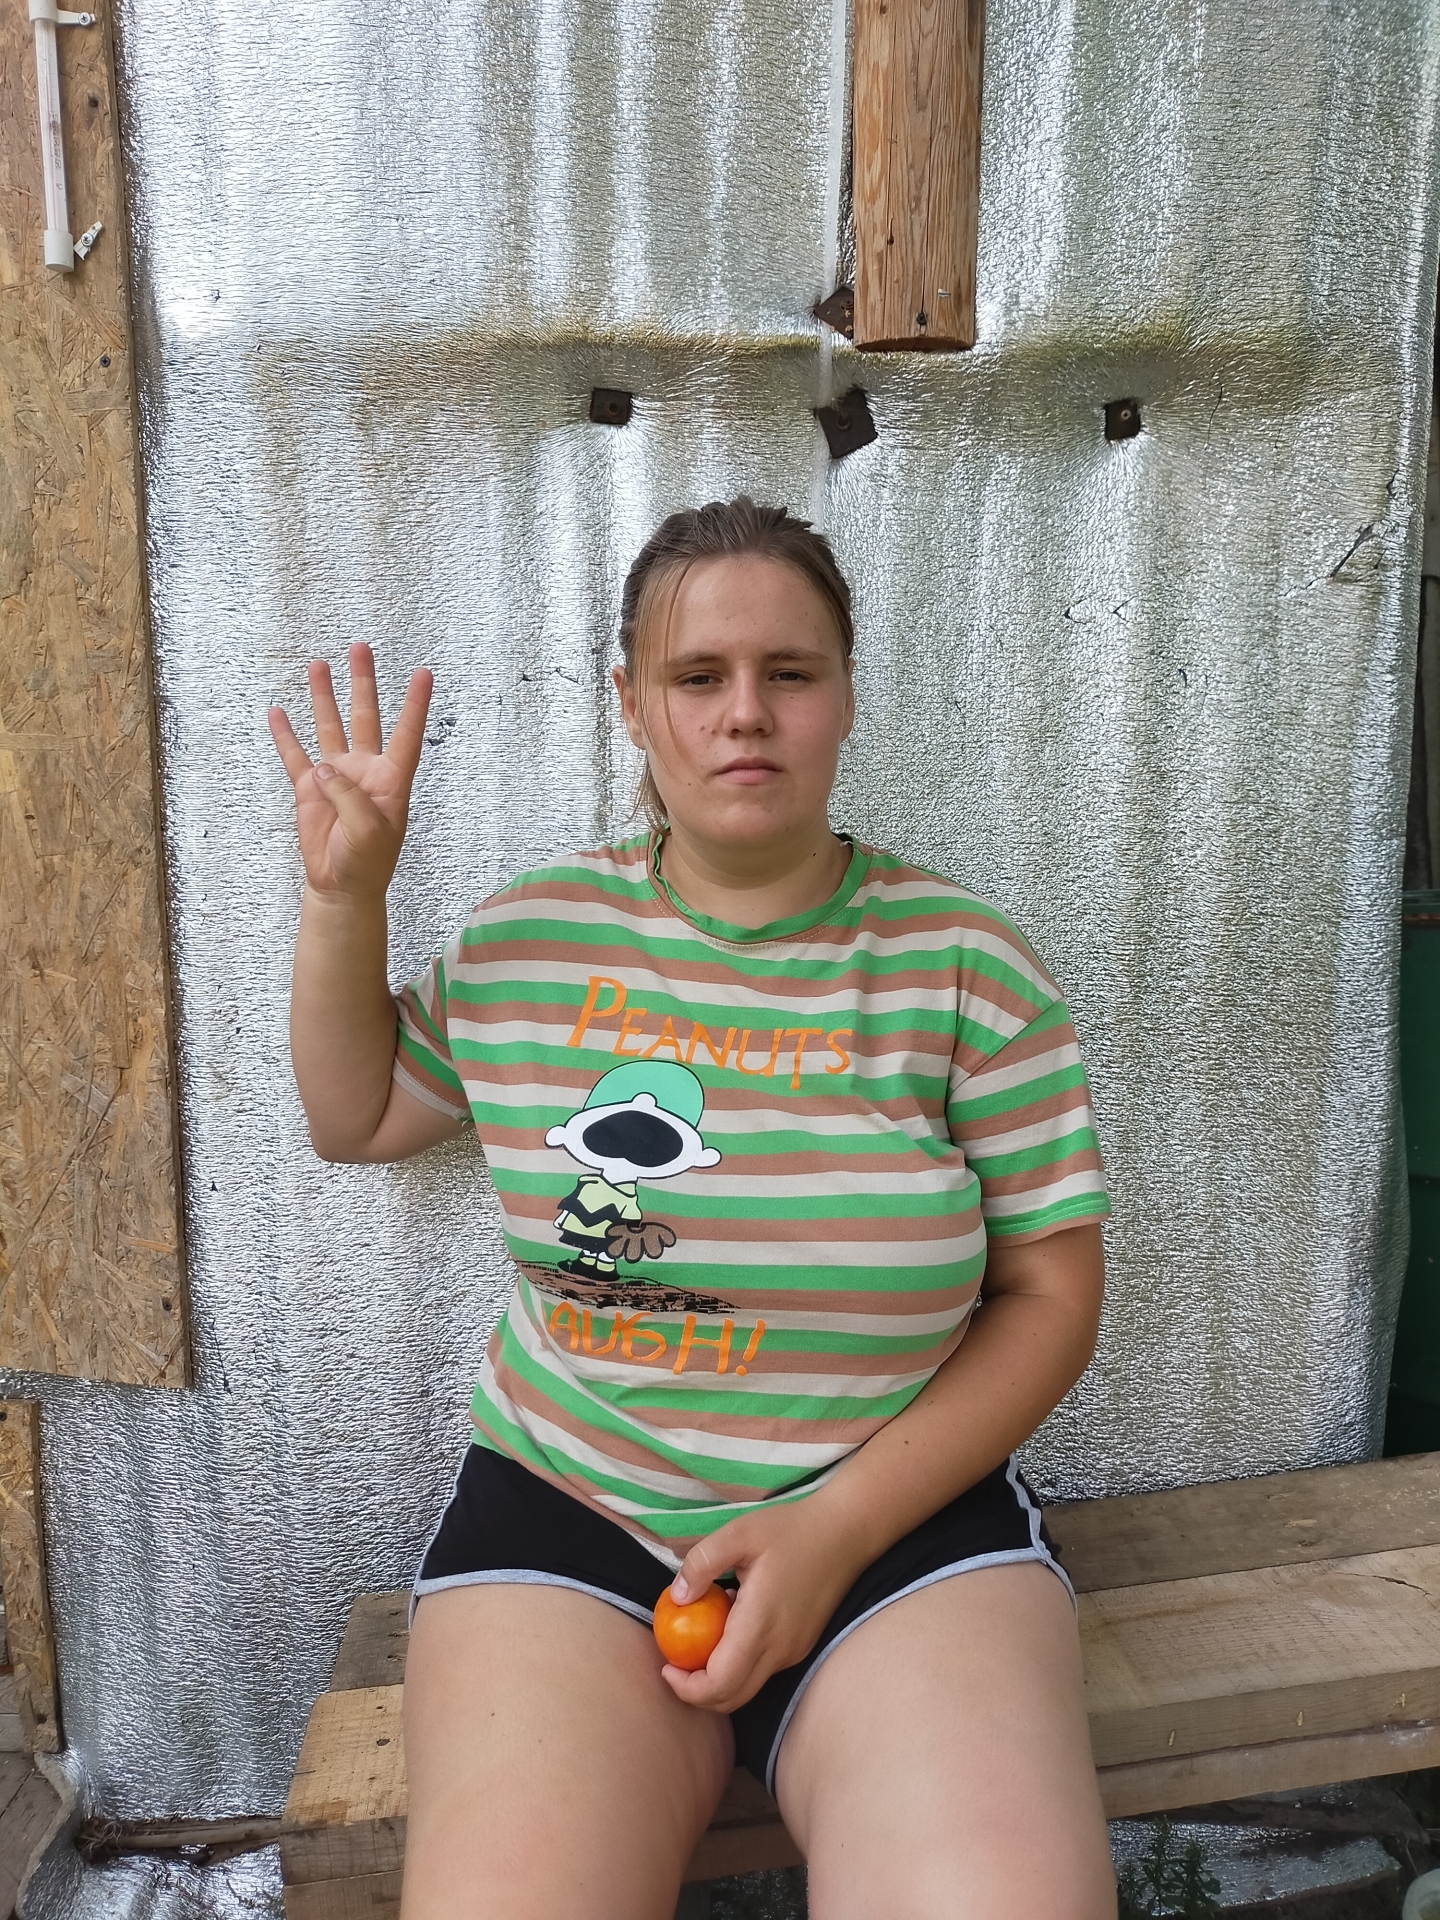
Label: clear